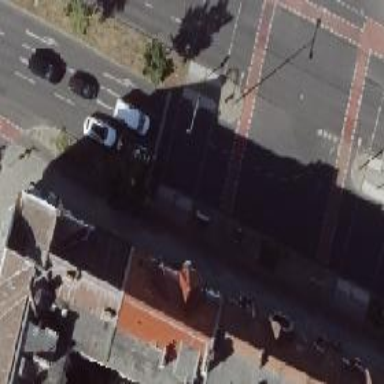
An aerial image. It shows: Secondary road with asphalt surface and cycle track on the right side.